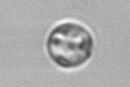
Label: Thalassiosira